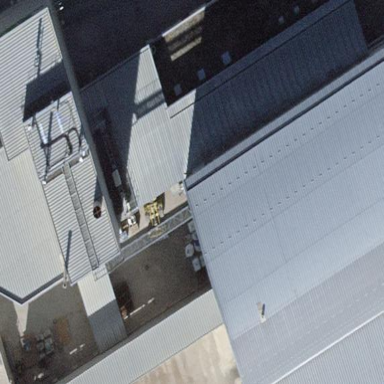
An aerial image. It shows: Industrial building.